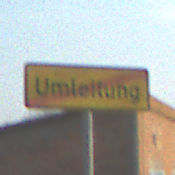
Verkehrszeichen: EndeDerUmleitungsankuendigung
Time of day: MorningAfternoon
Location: Outdoor (Suburban)
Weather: PartlyCloudy
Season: NotSpecified
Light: Natural